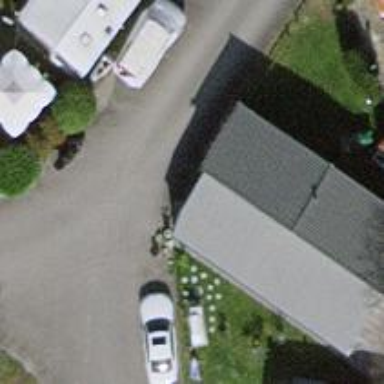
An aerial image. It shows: Bungalow.